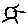
Label: sun